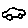
Label: car